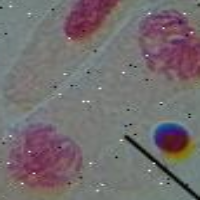
Label: telophase